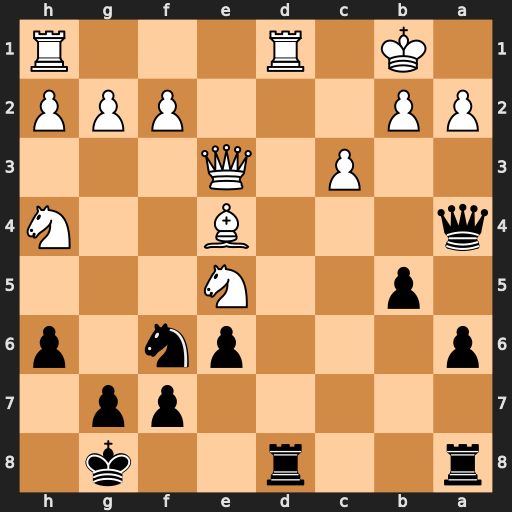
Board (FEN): r2r2k1/5pp1/p3pn1p/1p2N3/q3B2N/2P1Q3/PP3PPP/1K1R3R
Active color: b
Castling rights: -
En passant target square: -
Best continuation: Rxd1+ Rxd1 Qxd1+ Qc1 Qxc1+ Kxc1 Nxe4